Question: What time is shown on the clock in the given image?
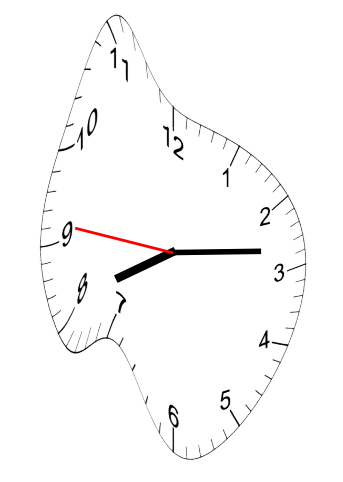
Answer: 08:13:46